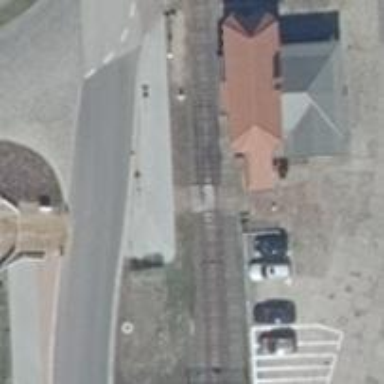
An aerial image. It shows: Railway crossing.